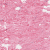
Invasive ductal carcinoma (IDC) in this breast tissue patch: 0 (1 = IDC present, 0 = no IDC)